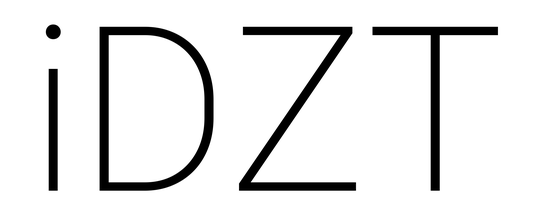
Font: Roboto_ExtraLight